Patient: sex F, age 86
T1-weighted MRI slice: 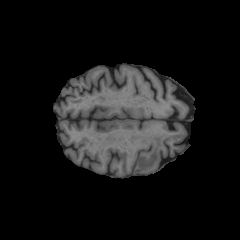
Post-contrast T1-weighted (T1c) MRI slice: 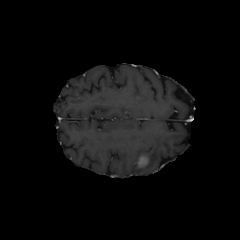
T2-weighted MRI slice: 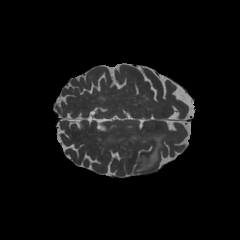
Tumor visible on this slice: yes
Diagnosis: Glioblastoma, IDH-wildtype
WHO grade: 4